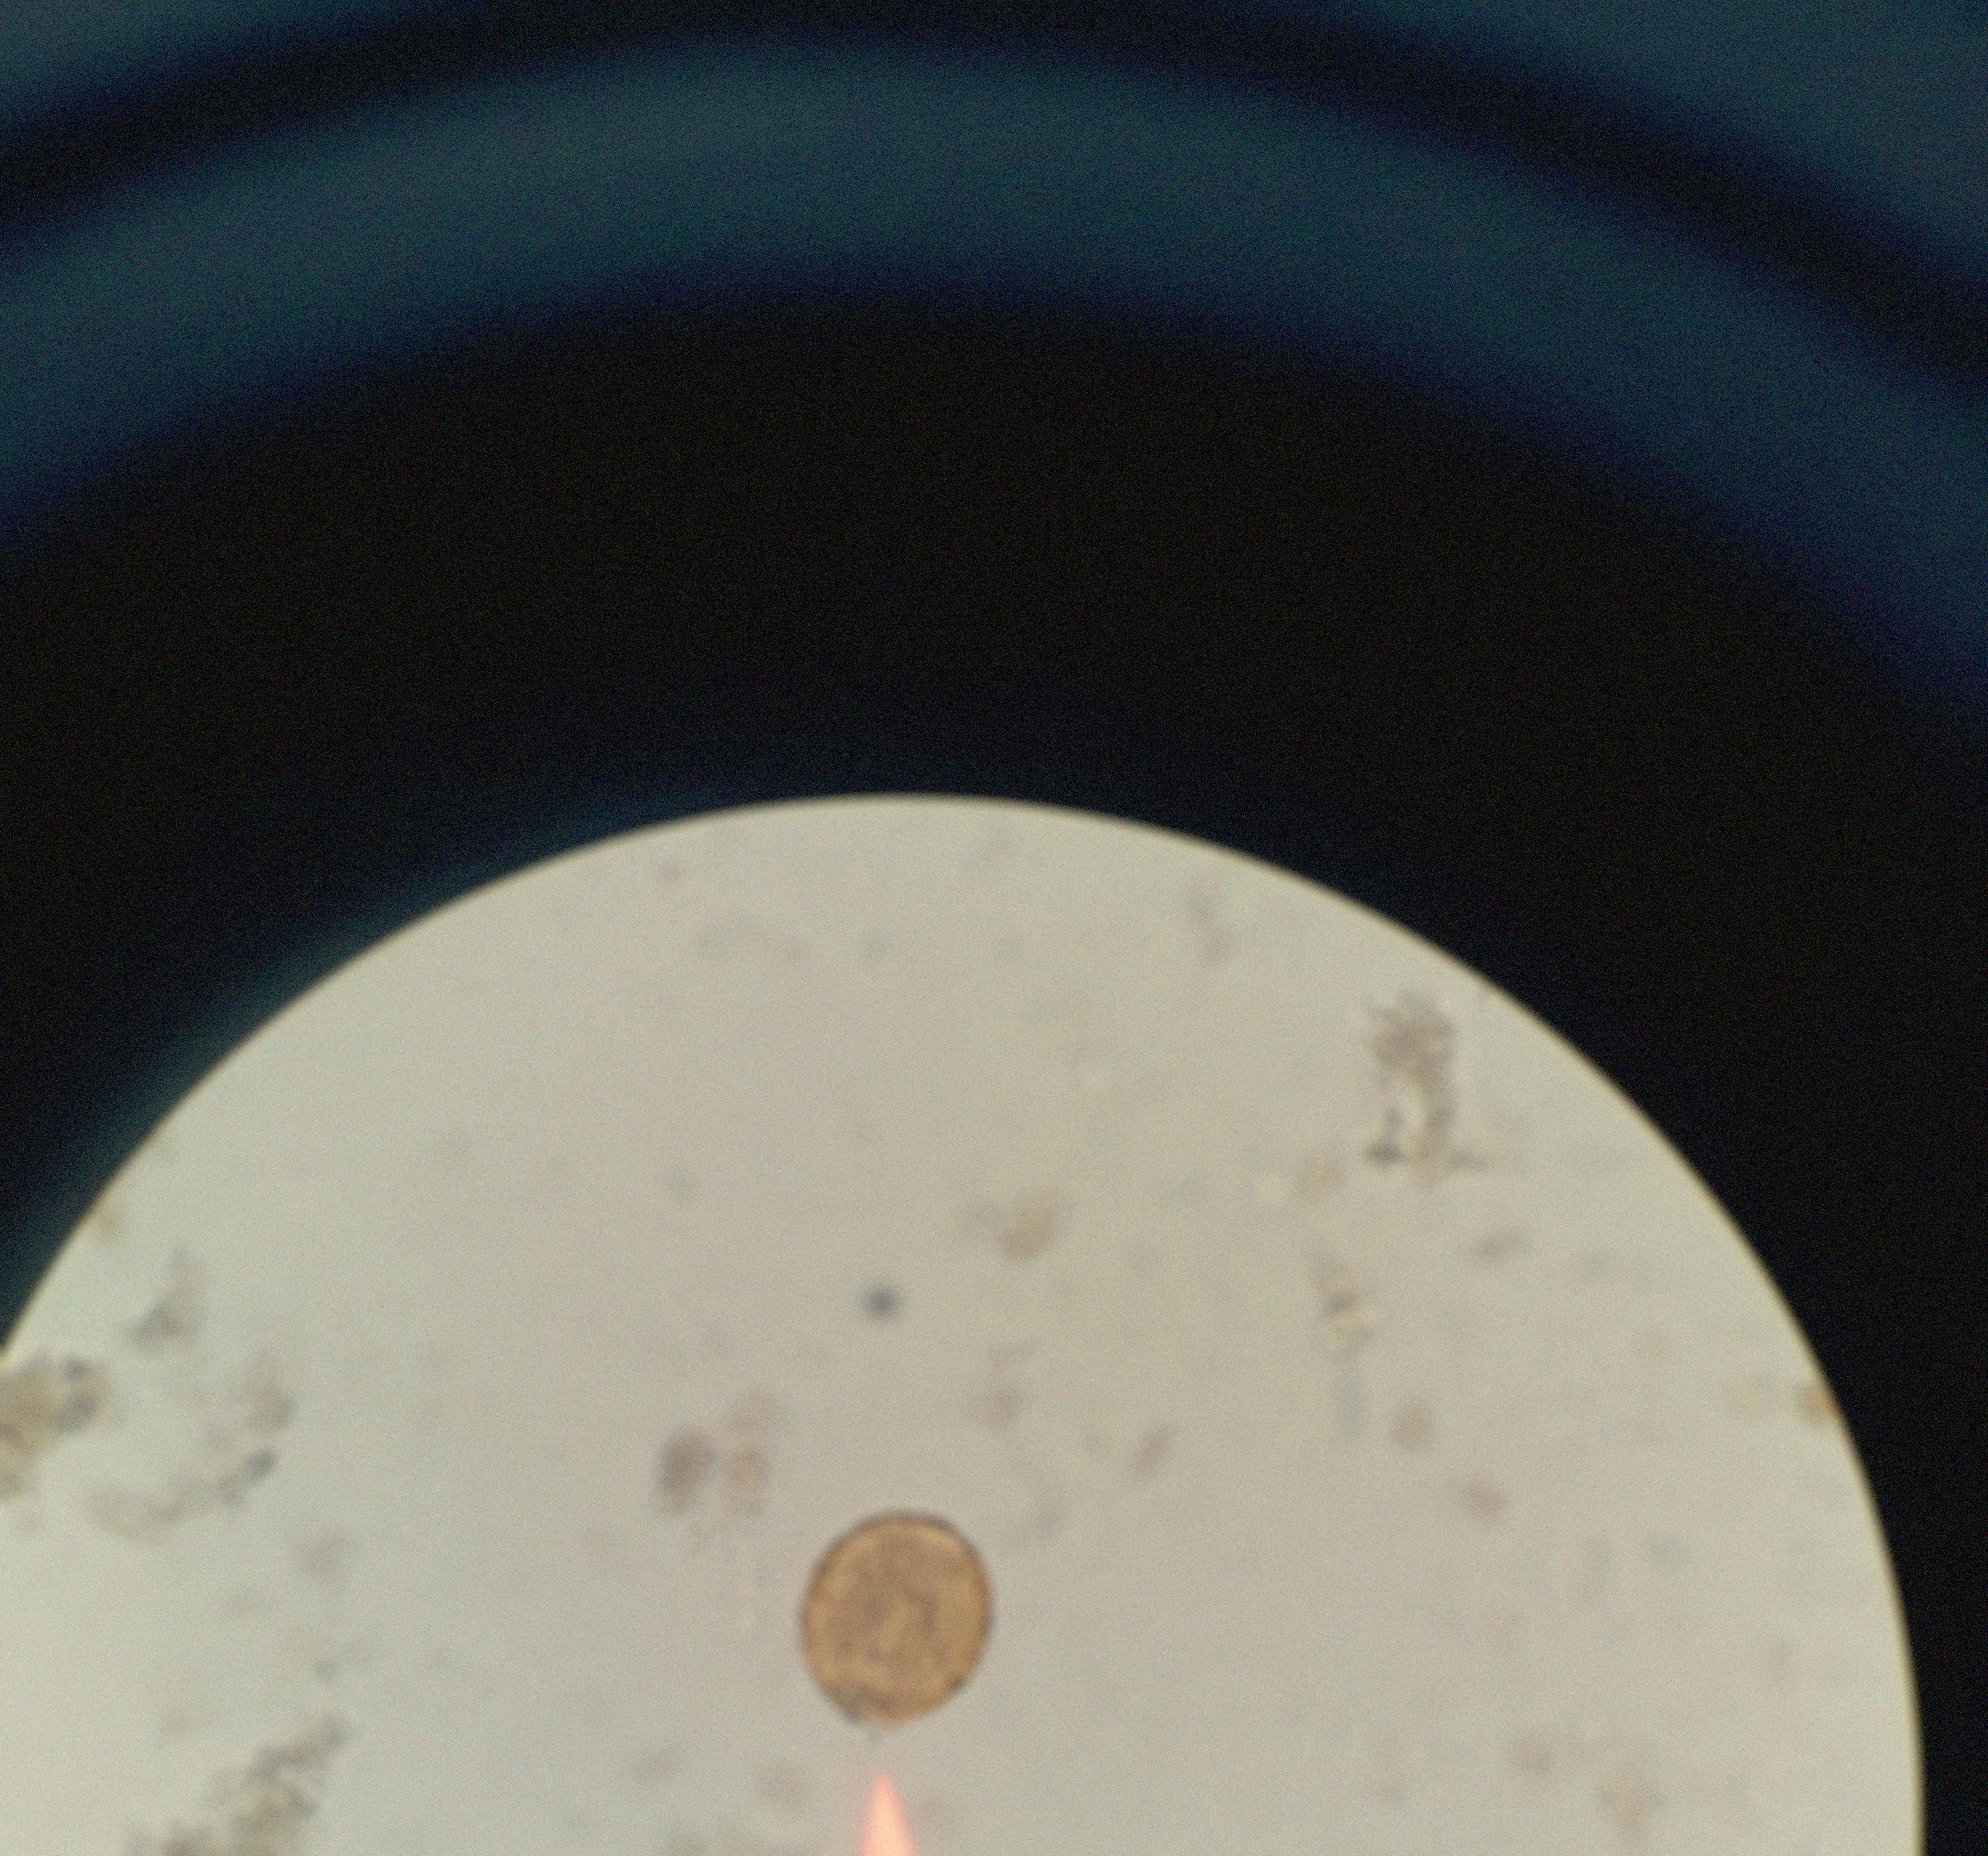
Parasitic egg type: Ascaris lumbricoides